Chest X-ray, PA view. Patient: 45 years old, sex M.
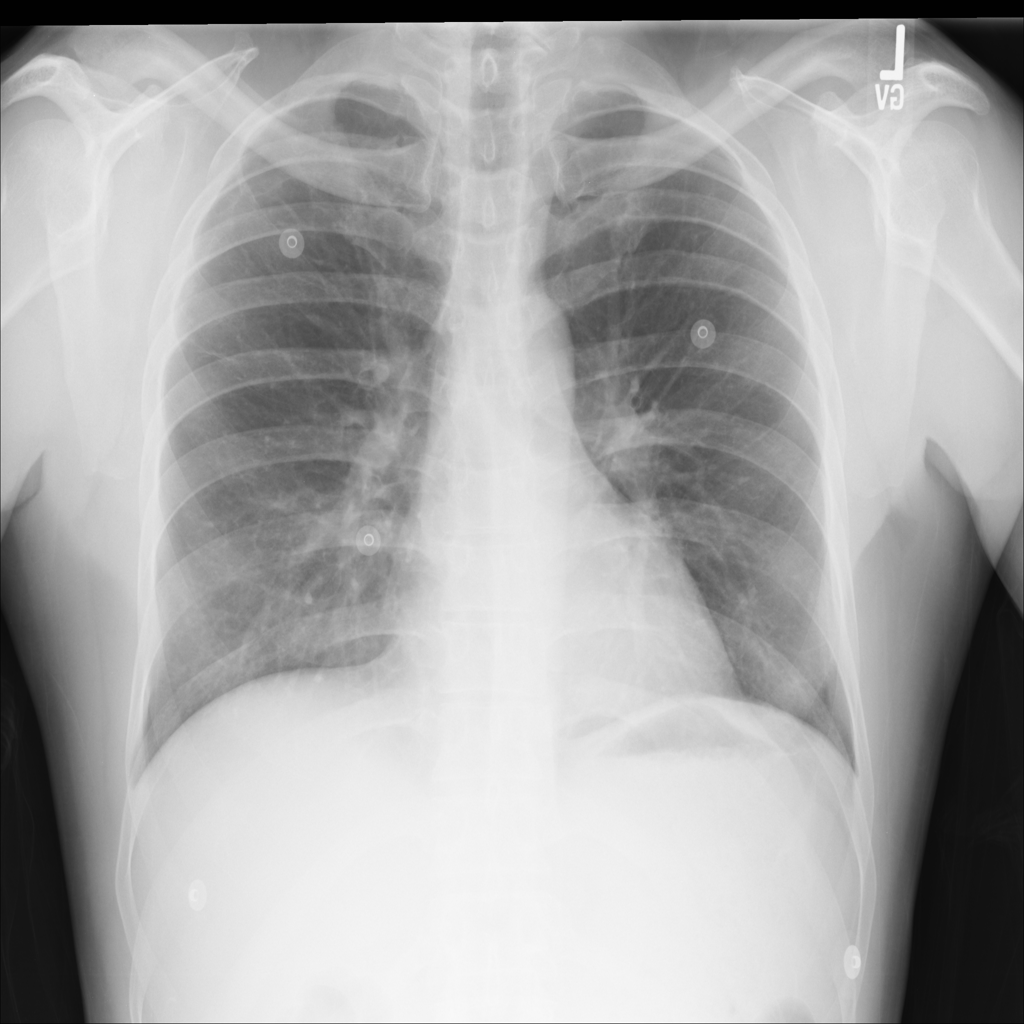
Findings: No Finding